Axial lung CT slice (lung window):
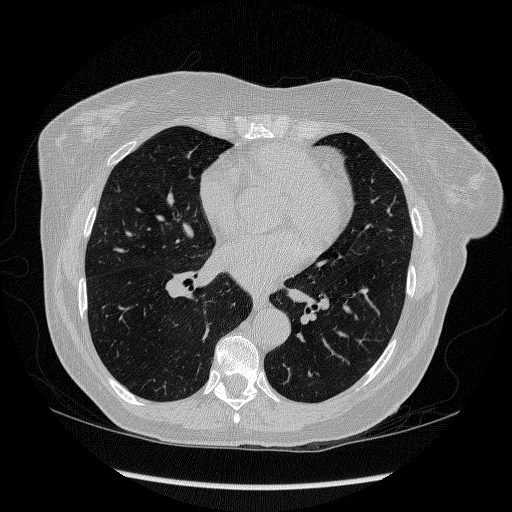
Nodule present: no